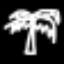
Label: palm tree